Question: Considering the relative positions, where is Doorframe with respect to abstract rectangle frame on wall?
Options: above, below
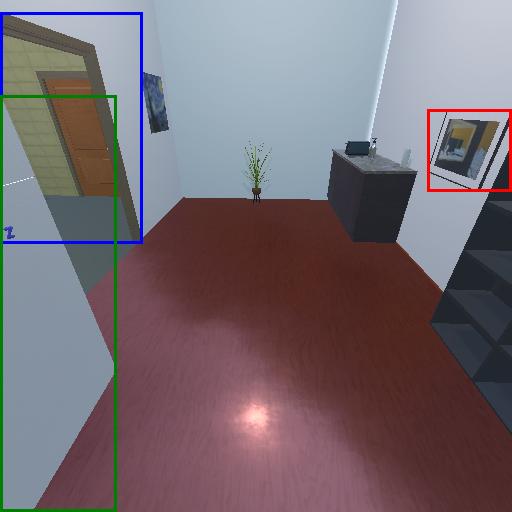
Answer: above